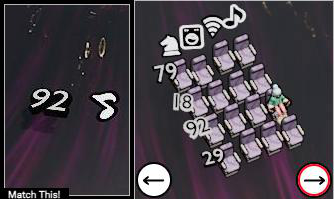
Task: seats
Answer: yes